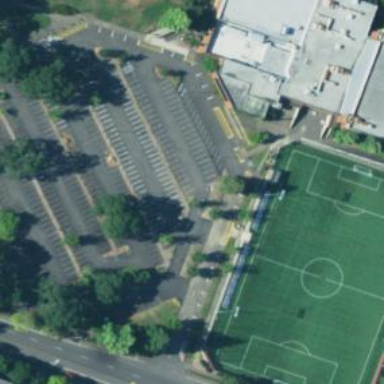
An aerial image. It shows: Soccer pitch for leisureland activities.